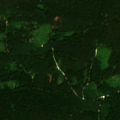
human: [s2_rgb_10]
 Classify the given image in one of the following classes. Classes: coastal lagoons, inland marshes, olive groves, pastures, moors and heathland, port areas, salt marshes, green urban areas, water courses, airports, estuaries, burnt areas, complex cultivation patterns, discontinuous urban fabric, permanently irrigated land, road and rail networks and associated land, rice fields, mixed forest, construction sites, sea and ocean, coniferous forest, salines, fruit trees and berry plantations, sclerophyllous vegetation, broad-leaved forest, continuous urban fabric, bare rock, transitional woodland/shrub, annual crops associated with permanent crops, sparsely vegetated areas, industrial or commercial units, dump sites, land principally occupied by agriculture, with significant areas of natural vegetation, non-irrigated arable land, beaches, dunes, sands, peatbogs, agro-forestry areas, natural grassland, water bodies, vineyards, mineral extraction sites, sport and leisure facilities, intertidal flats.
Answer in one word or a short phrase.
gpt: coniferous forest